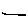
Label: line